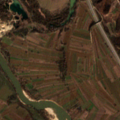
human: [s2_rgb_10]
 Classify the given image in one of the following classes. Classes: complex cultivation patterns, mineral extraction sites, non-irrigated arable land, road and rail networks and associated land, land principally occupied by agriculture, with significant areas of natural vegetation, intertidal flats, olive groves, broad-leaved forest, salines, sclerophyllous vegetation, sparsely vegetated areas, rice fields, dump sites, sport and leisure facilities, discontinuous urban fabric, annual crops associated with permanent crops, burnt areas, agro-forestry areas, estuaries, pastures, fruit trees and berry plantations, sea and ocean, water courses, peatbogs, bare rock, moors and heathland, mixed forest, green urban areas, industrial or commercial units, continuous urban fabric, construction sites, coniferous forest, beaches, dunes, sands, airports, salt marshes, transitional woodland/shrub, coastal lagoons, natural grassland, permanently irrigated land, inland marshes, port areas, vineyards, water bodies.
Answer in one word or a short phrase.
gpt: non-irrigated arable land, land principally occupied by agriculture, with significant areas of natural vegetation, transitional woodland/shrub, water courses